Current action and preconditions to check: path_clear

Your task: For each precondition in the list above, predict whether it will hold at this action.

Consider the current scene as observed from the mobile robot's camera, and analyze the predicted future states of all dynamic agents (e.g., people, animals, vehicles, or any moving entities) within the NEXT SECOND.

IMPORTANT: Only answer "very likely" if you are absolutely certain—based on strong, clear evidence—that a dynamic agent will violate the precondition in the predicted future state. Do NOT answer "very likely" for unlikely, ambiguous, or low-probability risks.

Ask yourself for each precondition: Is there a high probability, with clear and convincing evidence, that the predicted future states of any dynamic agent will interfere with the predicted future state of the currently executing action within the NEXT SECOND, causing that precondition to fail?

Assess the risk level based on these predictions. Use "likely" or "very likely" if motions create a clear risk of interference.

Use "neutral" or "improbable" if agents are nearby but their predicted paths are clearly diverging or non-conflicting.

Failure Risk Categories: "very improbable", "improbable", "neutral", "likely", "very likely"

Answer Format: Output ONLY the probability_of_failure value from these categories: "very improbable", "improbable", "neutral", "likely", "very likely"

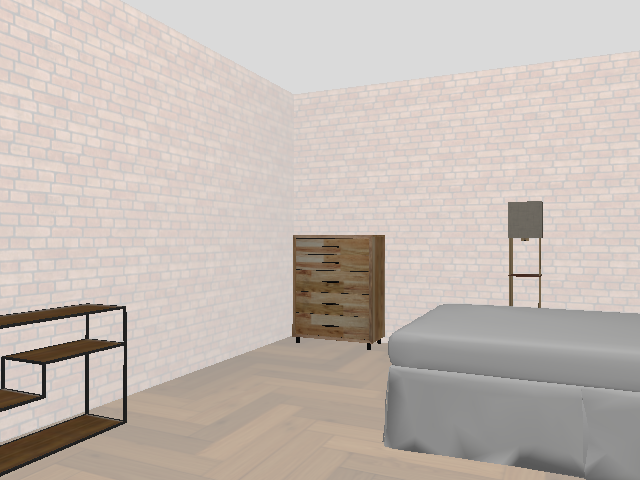

Answer: very improbable